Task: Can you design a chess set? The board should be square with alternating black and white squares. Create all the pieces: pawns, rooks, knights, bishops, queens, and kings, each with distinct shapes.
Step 2533:
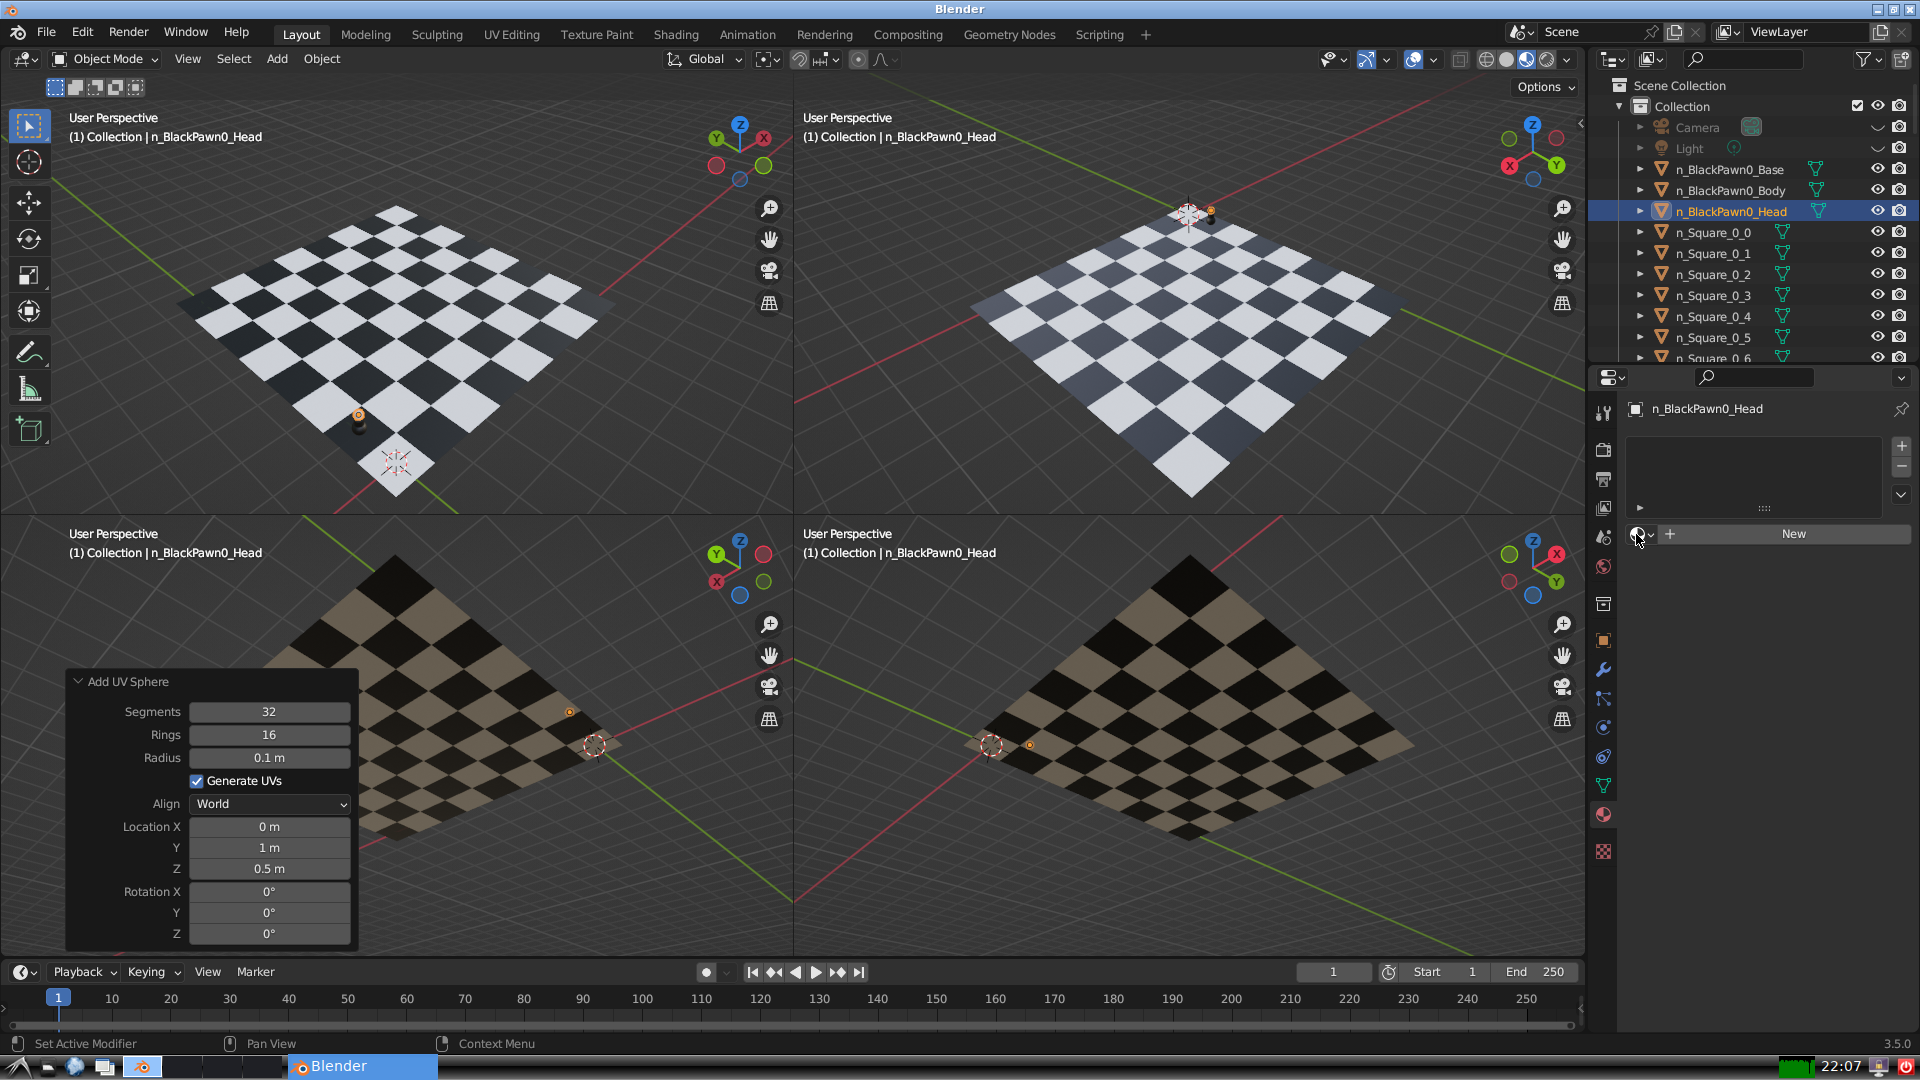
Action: click: no